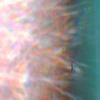
Label: sunburn